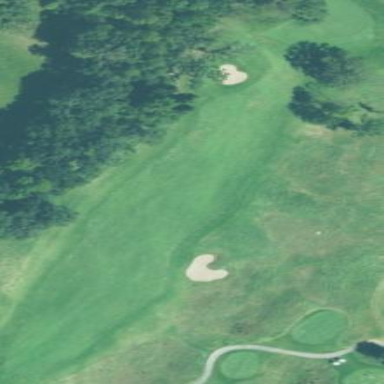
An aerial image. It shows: Golf fairway surrounded by grass.